Question: I'm using angularJs and my code is working fine. I get data from API, update by clicking the radio button, and put the new data back. on successful "Put" it shall get the new data and show up the new "Default" after the selected value.
to sum it up: Everything works, but the "Default" is not on the correct selected place.

additionally here is my code:
'''
<div id="container" style="width:650px">
<ol ng-repeat="element in accountmsisdn">
<li style=" text-align:left; float:left">
<input name="defaultSender" type="radio" ng-click="updateDefault(element)" ng-checked="element.default">
<span>{{element.msisdn}} </span><span ng-if="element.default"><i>Default</i></span>
</li>
'''
and here is the JS
'''
$scope.updateDefault = function(element) {
if (AuthService.isAuth()) {
Account.one().get().then(
function(account) {
account.data.defaultMsisdn = element.msisdn;
$log.d("account: ", account.data);
account.data.put().then(
function(resultOk) {
$log.d("Accountinfo ok: ", resultOk);
$scope.user = resultOk.data;
},
function(resultError) {
$log.d("Accountinfo error: ", resultError);
ErrorService.showApiError(resultError);
}
);
}
);
}
};
'''
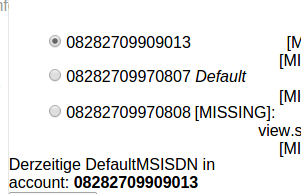
Answer: First, 'ng-repeat' needs to be at '<li>' and not at '<ol>', and remove 'float: left' from '<li>':
'''
<div id="container" style="width:650px">
<ol>
<li style=" text-align:left" ng-repeat="element in accountmsisdn">
<input name="defaultSender" type="radio" ng-click="updateDefault(element)" ng-checked="element.default">
<span>{{element.msisdn}} </span><span ng-if="element.default"><i>Default</i></span>
</li>
</ol>
</div>
'''
In the controller:
'''
$scope.updateDefault = function (element) {
// after getting resultOk, assuming the value of default is in resultOk
angular.forEach($scope.accountmsisdn, function (val, i) {
val.default = false;
});
element.default = valueOfDefaultFromResultOk; // true/false
'''
};